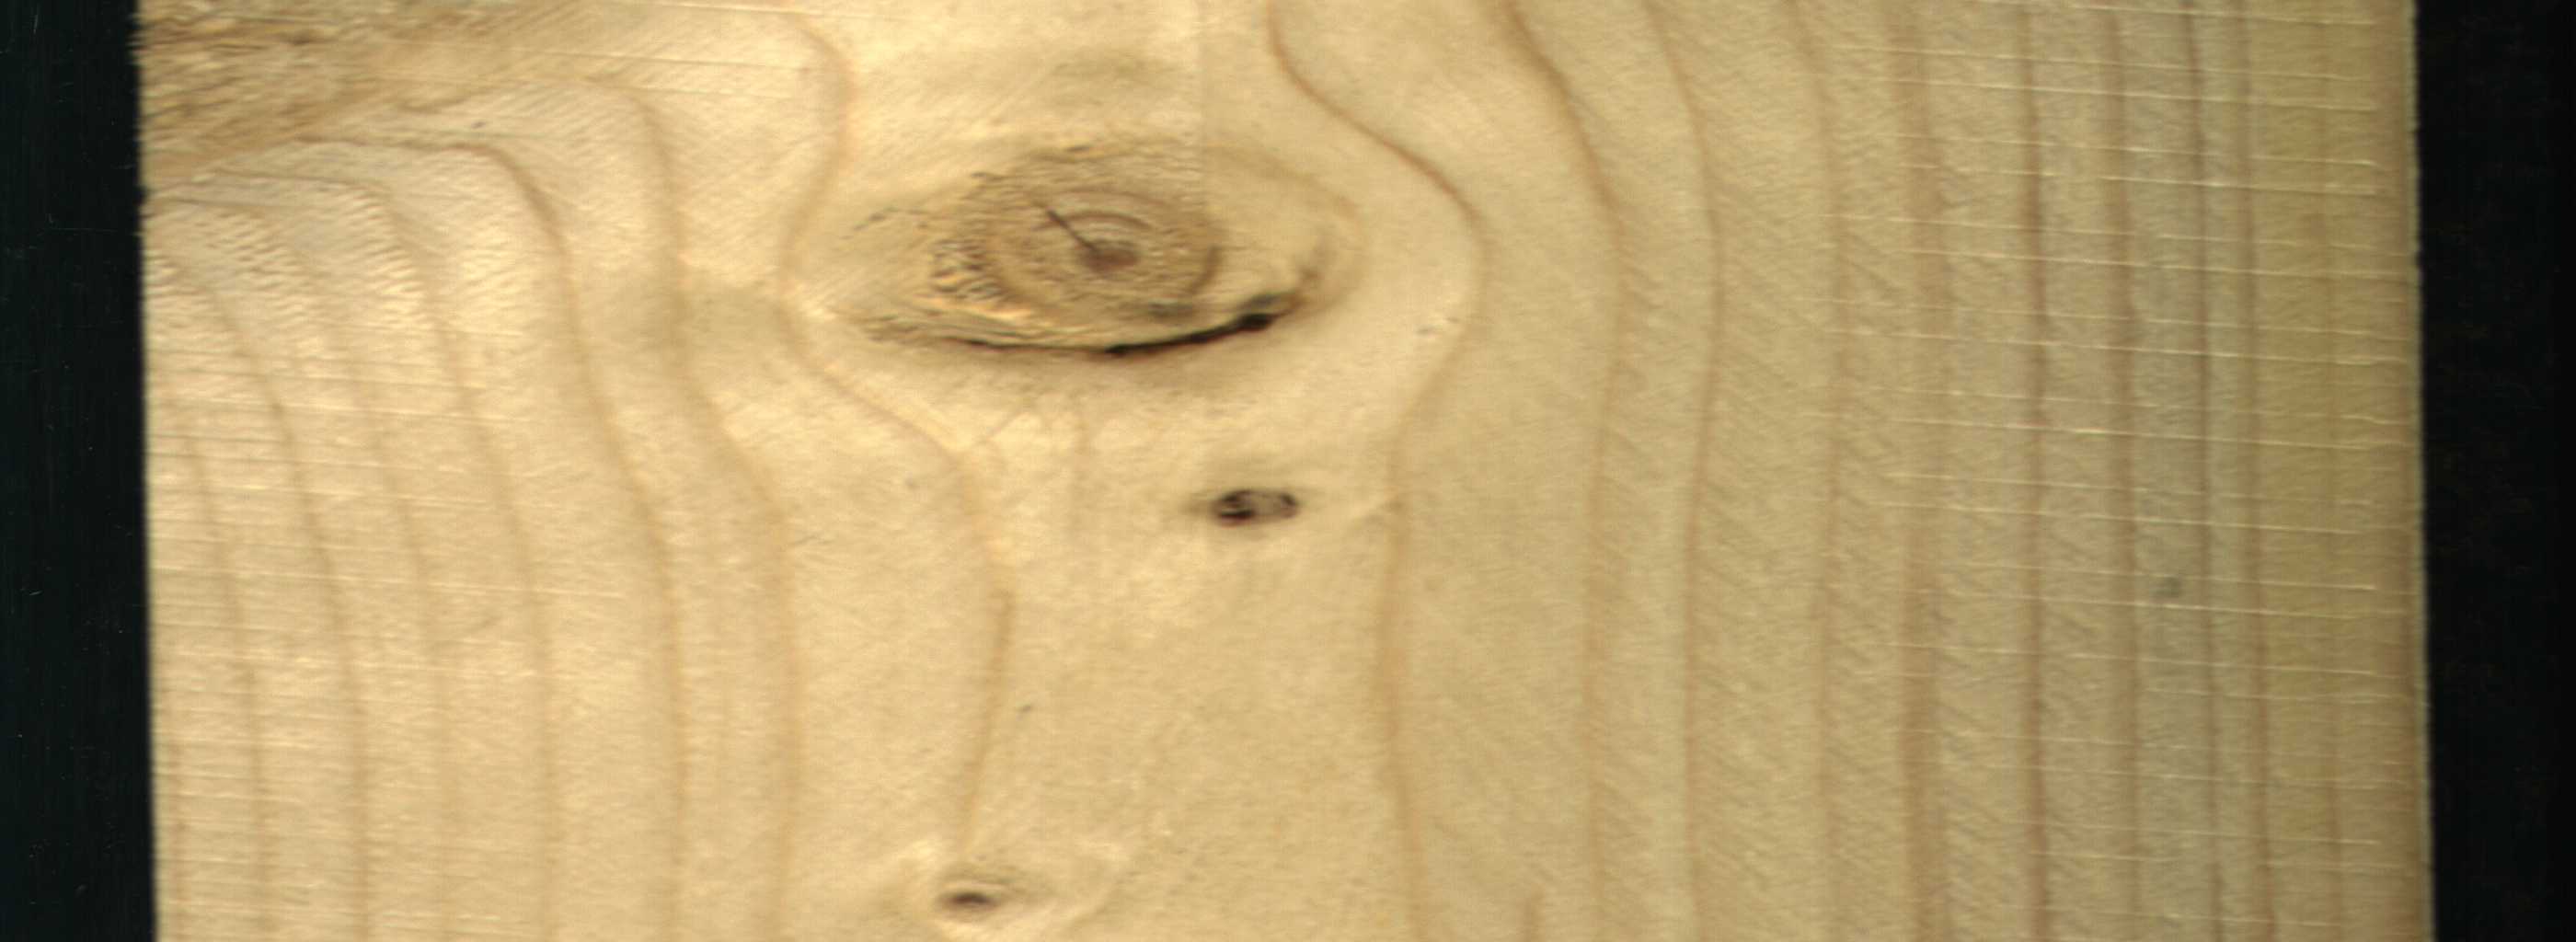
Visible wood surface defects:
knot_with_crack
Dead_Knot
Dead_Knot
Live_Knot
Live_Knot
Live_Knot